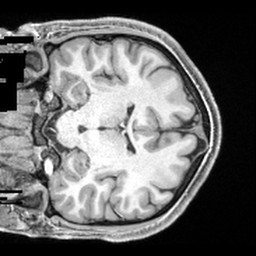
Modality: T1w
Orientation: coronal